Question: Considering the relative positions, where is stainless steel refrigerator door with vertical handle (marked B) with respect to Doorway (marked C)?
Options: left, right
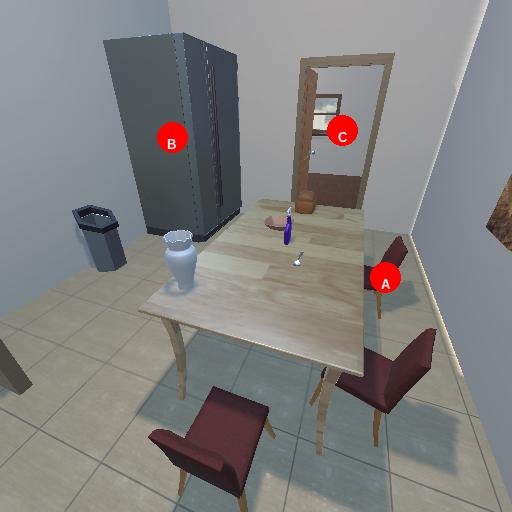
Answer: left